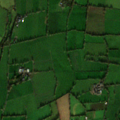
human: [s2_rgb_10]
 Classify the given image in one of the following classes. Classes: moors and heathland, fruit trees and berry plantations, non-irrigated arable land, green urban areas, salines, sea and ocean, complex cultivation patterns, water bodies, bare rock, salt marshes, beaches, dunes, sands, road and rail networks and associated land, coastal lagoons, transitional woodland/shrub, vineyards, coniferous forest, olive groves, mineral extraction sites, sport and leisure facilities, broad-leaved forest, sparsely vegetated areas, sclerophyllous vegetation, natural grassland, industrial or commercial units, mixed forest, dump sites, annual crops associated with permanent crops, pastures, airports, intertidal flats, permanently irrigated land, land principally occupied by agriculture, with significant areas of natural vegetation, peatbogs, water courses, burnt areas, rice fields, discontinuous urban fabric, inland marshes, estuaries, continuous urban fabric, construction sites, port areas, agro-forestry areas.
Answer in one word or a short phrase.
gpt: pastures